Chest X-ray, PA view. Patient: 66 years old, sex F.
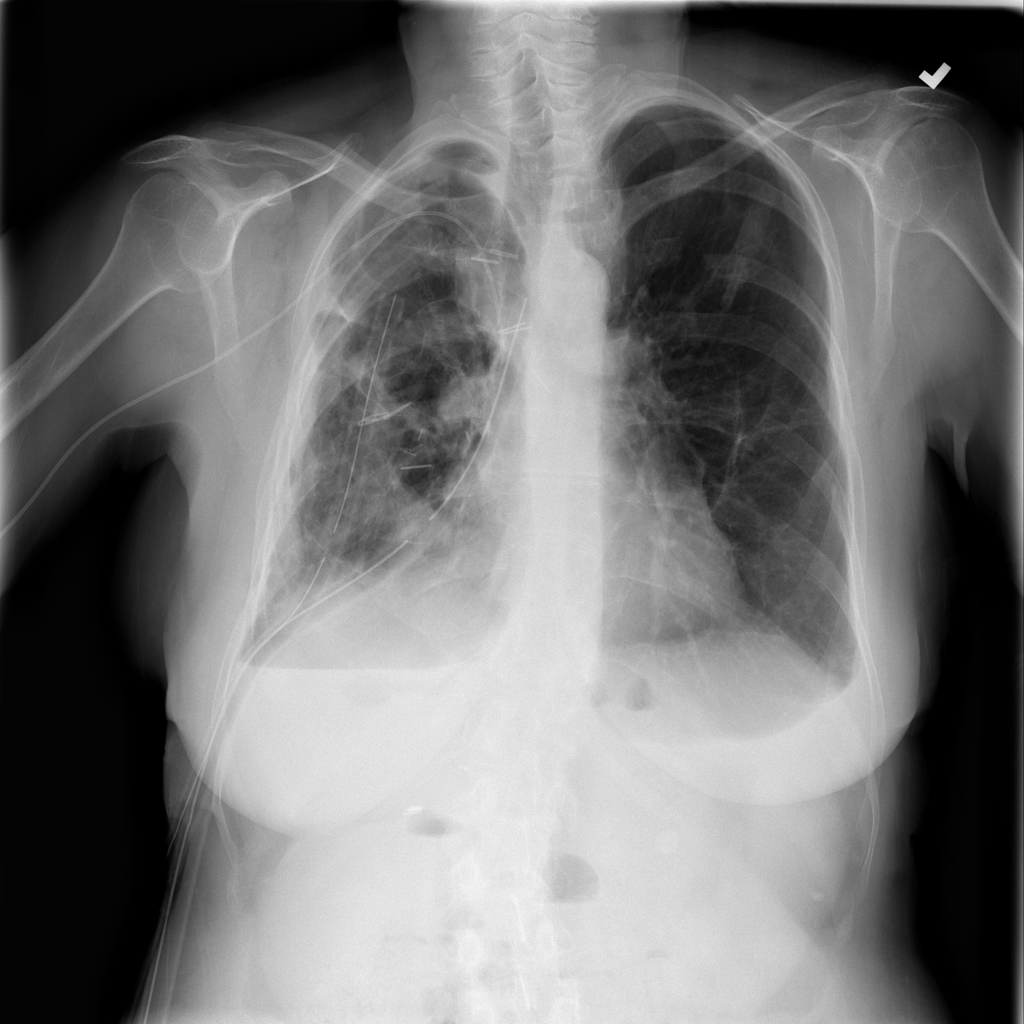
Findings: Effusion